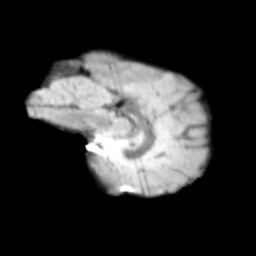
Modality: T2w
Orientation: sagittal
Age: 9
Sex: male
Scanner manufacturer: siemens
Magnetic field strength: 3 T
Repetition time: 3.8 s
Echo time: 0.07 s